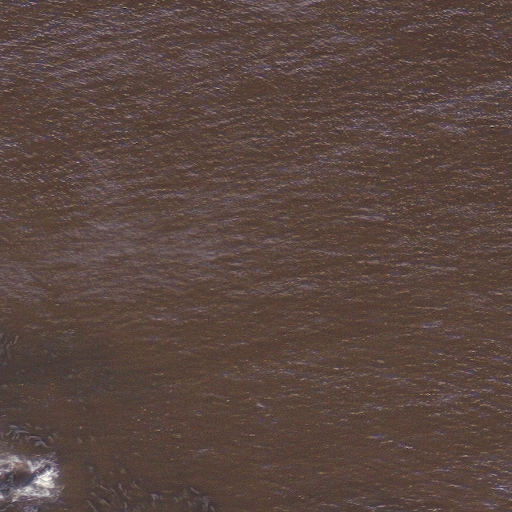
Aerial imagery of cape in Alaska named Gray Point containing only unknown